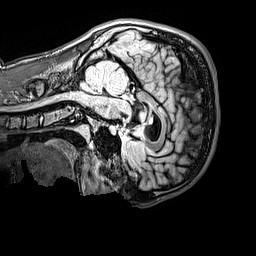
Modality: FLAIR
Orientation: sagittal
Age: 12
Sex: male
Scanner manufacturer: siemens
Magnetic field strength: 3 T
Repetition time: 5 s
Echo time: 0.388 s